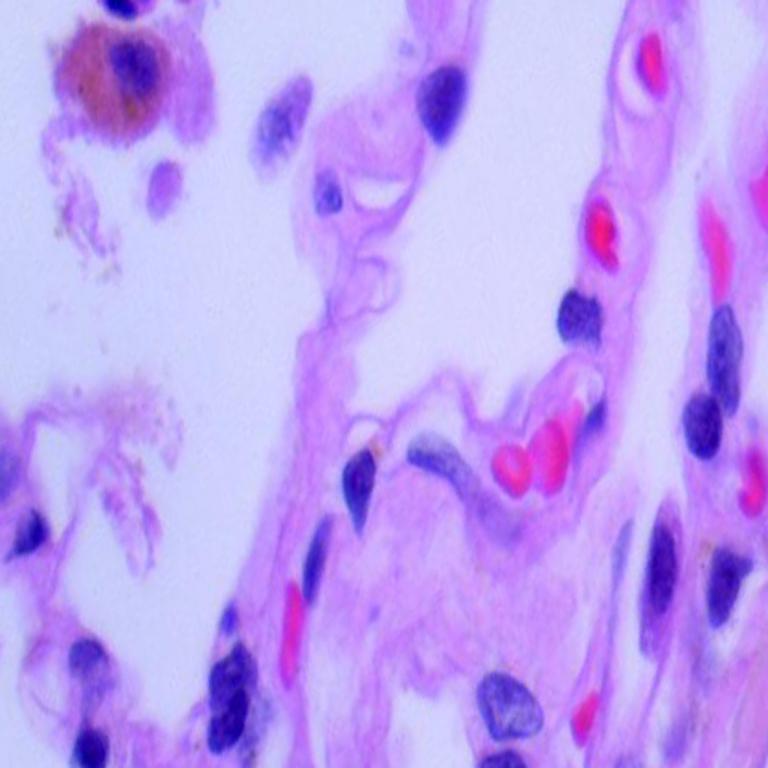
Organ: lung
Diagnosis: benign